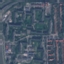
Label: Residential